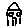
Label: house